Question: am try to connect 3 tables but am getting error 'At most one record can be returned by this subquery'
My code is
'''
SELECT InvoiceNumber,
Terms(SELECT PaymentTerms
FROM PSD_customerPaymentTerms
WHERE PSD_customerPaymentTerms.PTId = NewInvoice_1.Terms
) AS Terms,
InvoiceDate,
OurQuote,
SalesPerson(SELECT FirstName
FROM Employee
WHERE Employee.EmployeeId = NewInvoice_1.SalesPerson
) AS SalesPerson,
CustomerName(SELECT CustomerName
FROM Customer
WHERE Customer.CustomerId = NewInvoice_1.CustomerName
) AS CustomerName,
OrderNumber,
GrandTotal,
(SELECT SUM(PaymentAmount)
FROM Payment_Receipt
WHERE Payment_Receipt.InvoiceNumber=NewInvoice_1.InvoiceNumber
) AS AmountPaid,
GrandTotal-IIf(AmountPaid Is Null,0,AmountPaid) AS AmountDue,
(SELECT InvoiceStatus
FROM Payment_Receipt
WHERE Payment_Receipt.InvoiceNumber=NewInvoice_1.InvoiceNumber
) AS Status -- Error getting after adding this line.
FROM NewInvoice_1;
'''
Payment_Receipt Table contain Id, Invoice No, Customer name, Total Paid, Balance Amount, Payment Date, Payment Amount, Payment Type,Payment Remarks, InvoiceStatus.
This is my table
How to get InvoiceStatus from this table ??
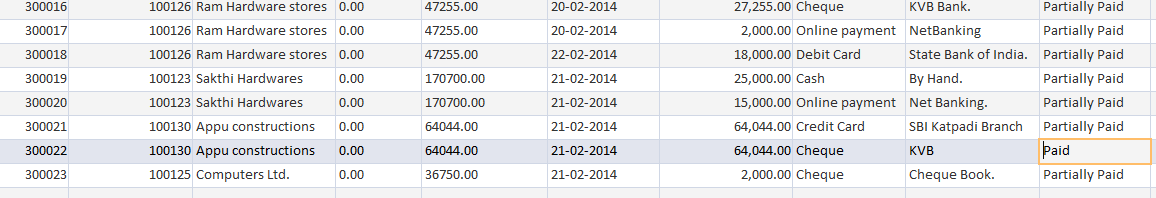
Answer: One general way to solve this problem is to force the subquery to return one row by using 'max()' on the column:
'''
select max(someColumn)
from someTable
where ...
'''
In case your data has multiple rows for the where clause.
While this approach will get your query working, it may not give the results you want. More likely the where clause needs work. That said, it can be very useful when diagnosing the problem, especially if you aren't sure which subquery is causing the problem you can remove the change one subquery at a time.